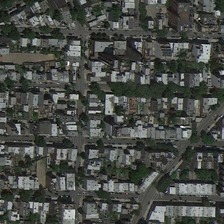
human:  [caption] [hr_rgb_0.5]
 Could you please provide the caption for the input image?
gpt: many green trees and buildings are in a dense residential area .

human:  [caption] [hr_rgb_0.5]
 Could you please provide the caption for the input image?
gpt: many green trees and buildings are in a dense residential area .

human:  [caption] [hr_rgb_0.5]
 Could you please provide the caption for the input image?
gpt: many green trees and buildings are in a dense residential area .

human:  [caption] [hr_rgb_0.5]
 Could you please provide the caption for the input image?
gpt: many green trees and buildings are in a dense residential area .

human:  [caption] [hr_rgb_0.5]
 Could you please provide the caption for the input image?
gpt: many green trees and buildings are in a dense residential area .